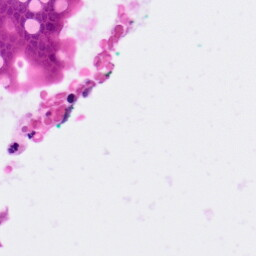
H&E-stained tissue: Pancreatic